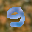
Label: 9